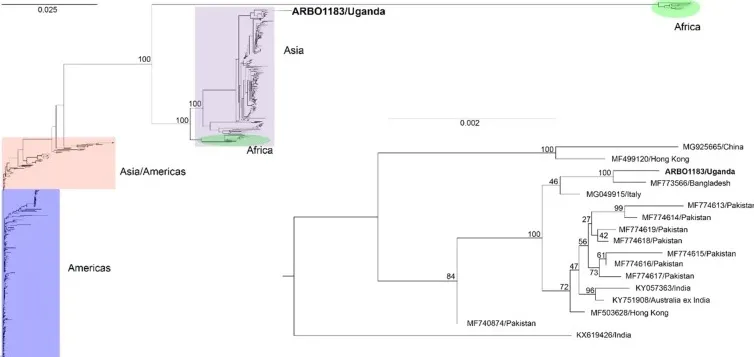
Phylogenetic tree of CHIKV culture isolate ARB01183/Uganda showing the African and Asian genotypes, including the strains that emerged in the Pacific and Brazil.
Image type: chart (chart)